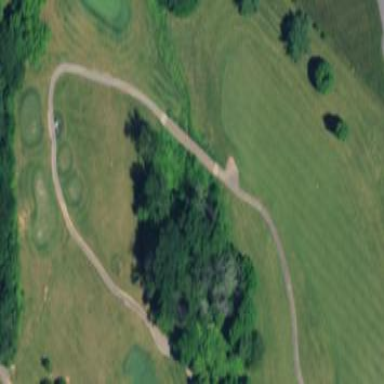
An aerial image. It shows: Grassy area serving as fairway for golf.